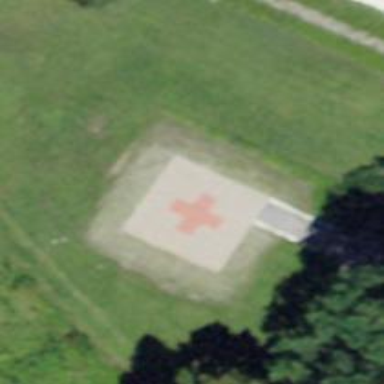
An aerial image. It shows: Helipad with paving stones as the surface.